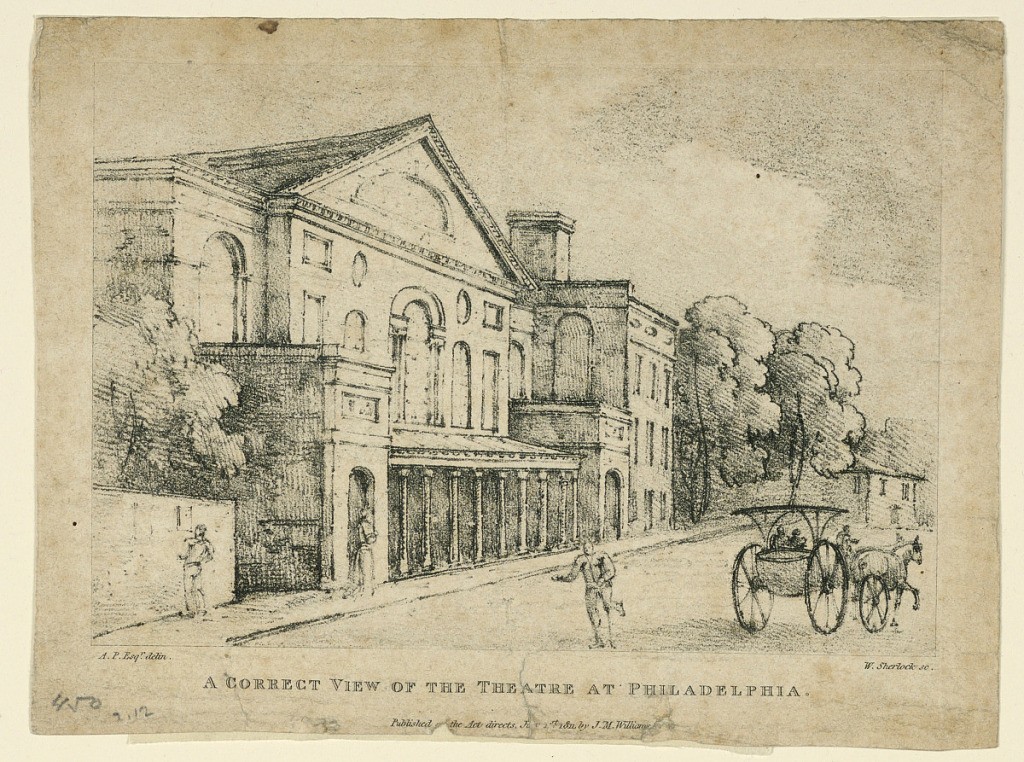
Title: First Chestnut Street Theater, Philadelphia
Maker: A.P.
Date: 1811
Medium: Crayon engraving on paper
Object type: Print
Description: Horizontal rectangle. Oblique view. A carriage is shown on the street. Caption: A. P. Esq. delin, W. Sherlock sc/ A CORRECT VIEW OF THE THEATRE AT PHILADELPHIA. Published [as] the Act directs July 1st, 1811, by J.M. Williams.